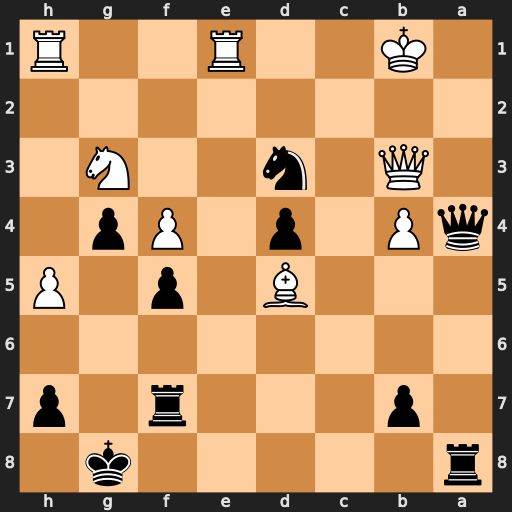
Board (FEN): r5k1/1p3r1p/8/3B1p1P/qP1p1Pp1/1Q1n2N1/8/1K2R2R
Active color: b
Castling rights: -
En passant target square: -
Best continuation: Qa1+ Kc2 Nxe1+ Rxe1 Qxe1